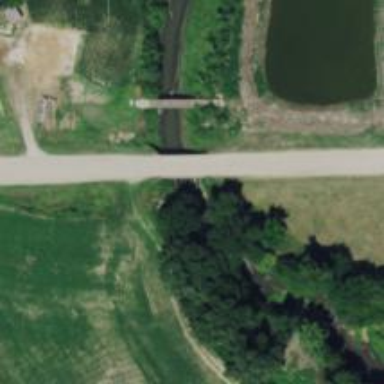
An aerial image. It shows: Tertiary road with bridge.